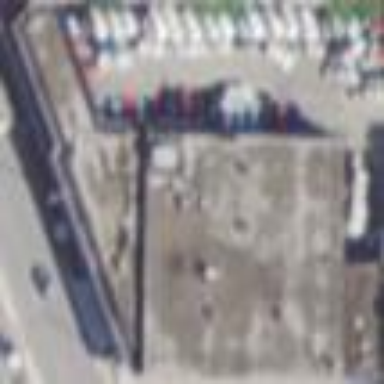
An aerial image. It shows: Car shop building.